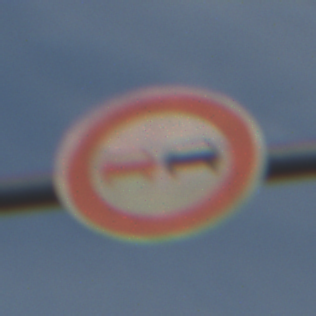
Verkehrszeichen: Ueberholverbot
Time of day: SunriseSunset
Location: Outdoor (Nature)
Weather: PartlyCloudy
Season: NotSpecified
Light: Natural